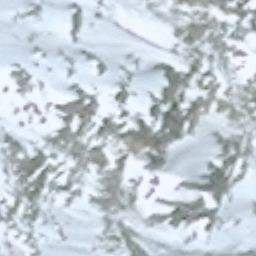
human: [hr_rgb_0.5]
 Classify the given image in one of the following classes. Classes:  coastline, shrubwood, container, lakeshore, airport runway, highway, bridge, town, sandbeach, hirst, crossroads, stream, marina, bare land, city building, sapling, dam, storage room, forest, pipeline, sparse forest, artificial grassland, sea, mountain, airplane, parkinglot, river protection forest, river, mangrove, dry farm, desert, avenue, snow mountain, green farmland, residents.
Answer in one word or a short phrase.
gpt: snow mountain